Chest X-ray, AP view. Patient: 52 years old, sex F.
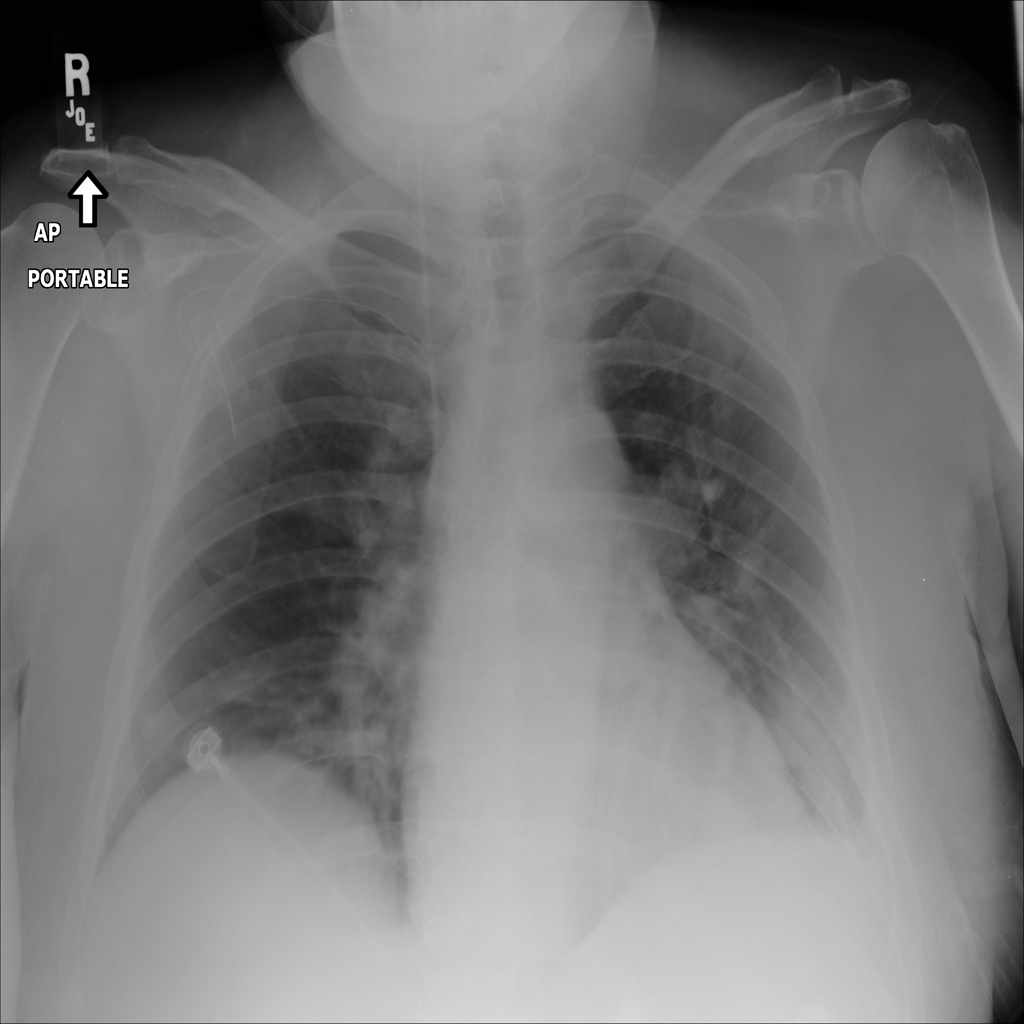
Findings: Atelectasis, Mass